Question: I have some code written in Matlab, I have A 5x5 matrix, where block (1,1), (2,2), (3,3), (4,4), and (5,5) = 1 . I set those blocks to 1 only as a border to separate upper right region and bottom left region of the matrix. My question is how to pick values only from the upper right region, where the value of A > threshold, without the border values of 1?
This is the example, where Threshold 0.43, and the yellow blocks is the border value 1, the green blocks are the result that I want.

I already implemented, but still can't pick the right block that I want. Please Help Thankyou.
nb :
'''
Threshold = 0.43
A = [1 0.03 0.45 0.25 0.046; 0.03 1 0.32 0.11 0.36; 0.45 0.32 1 0.68 0.42; 0.25 0.11 0.68 1 0.55; 0.046 0.36 0.42 0.55 1]
'''
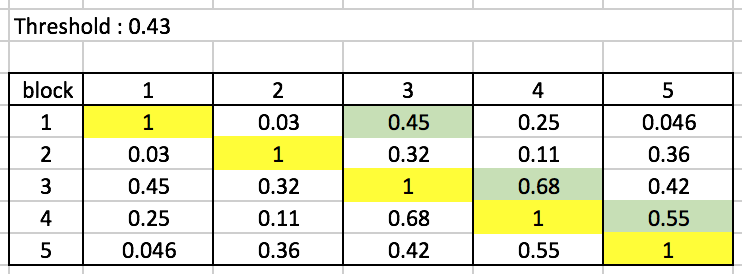
Answer: '''
A(triu(A,1)>Threshold)
'''
compare the uppertriangular part of the matrix w/ the threshold to get indices, then use indices to pull from original matrix A